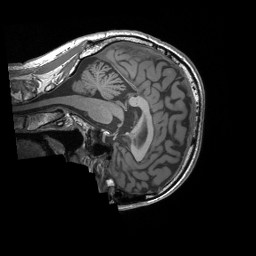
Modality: T1w
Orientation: sagittal
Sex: male
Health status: ill
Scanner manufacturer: siemens
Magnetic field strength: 3 T
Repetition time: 1.66 s
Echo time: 0.00254 s